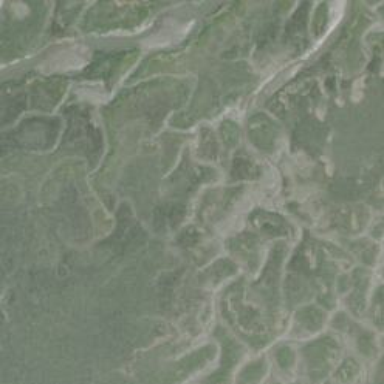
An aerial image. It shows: Saltmarsh wetland.